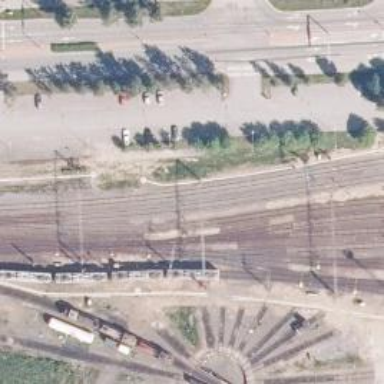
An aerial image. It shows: Railway track with continuous electrified contact line.